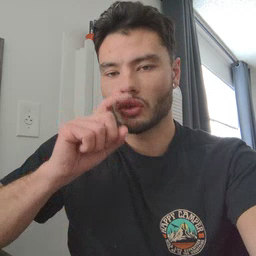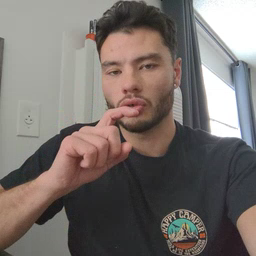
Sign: doll